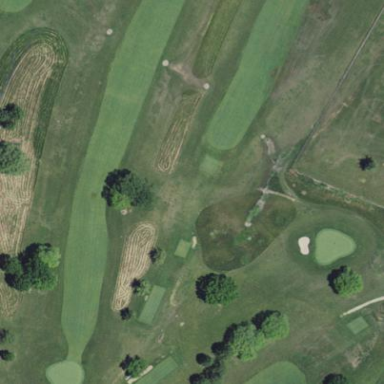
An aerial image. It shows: Golf fairway surrounded by grass.